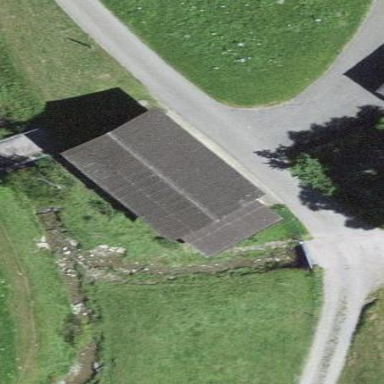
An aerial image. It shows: Shed building.